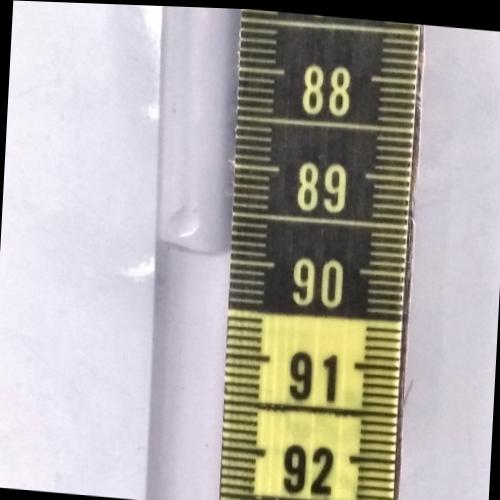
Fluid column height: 89.9 cm